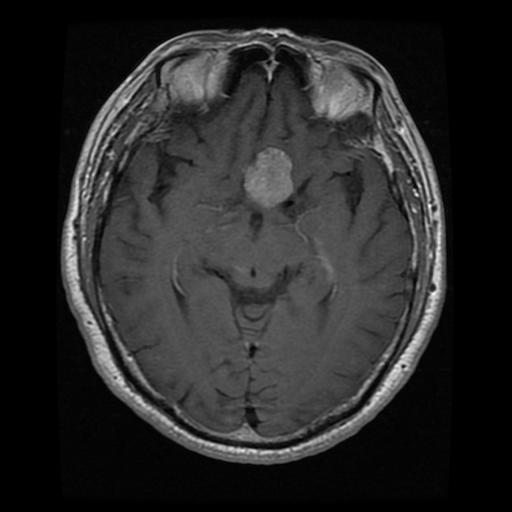
Label: pituitary